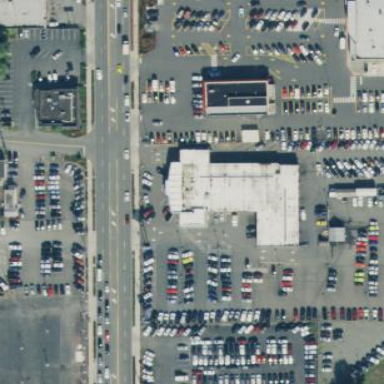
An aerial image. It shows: Car shop building.